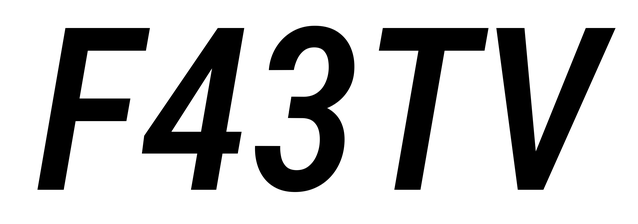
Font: Roboto-Italic_Condensed_Medium_Italic